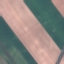
Label: AnnualCrop